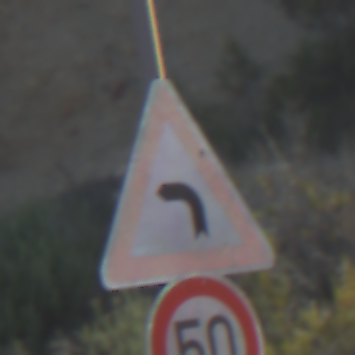
Verkehrszeichen: KurveLinks
Zusatzzeichen unten: Geschwindigkeit50
Umgebung: Outdoor, Nature
Tageszeit: MorningAfternoon
Wetter: Clear
Licht: Natural
Jahreszeit: NotSpecified
Kontrast: HighContrast